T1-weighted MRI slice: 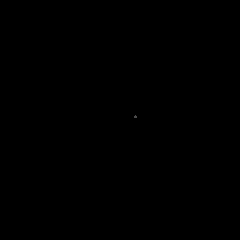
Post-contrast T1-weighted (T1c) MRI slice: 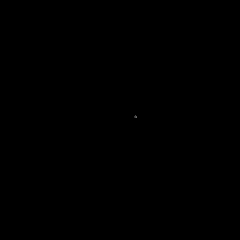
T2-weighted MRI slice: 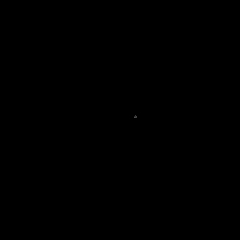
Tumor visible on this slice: no